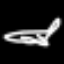
Label: airplane